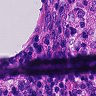
Metastatic tissue present: no